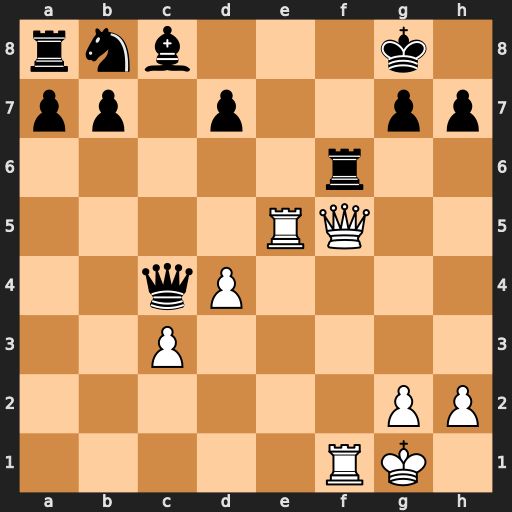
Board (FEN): rnb3k1/pp1p2pp/5r2/4RQ2/2qP4/2P5/6PP/5RK1
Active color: w
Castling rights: -
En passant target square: -
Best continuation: Re8+ Kf7 Qh5+ g6 Qxh7+ Kxe8 Qh8+ Qg8 Qxg8+